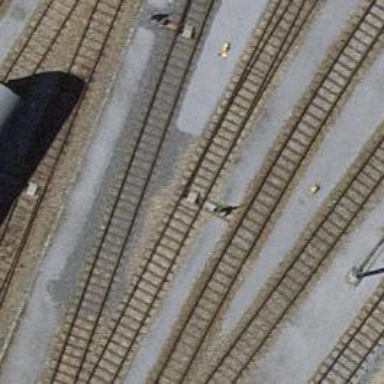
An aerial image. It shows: Railway switch.